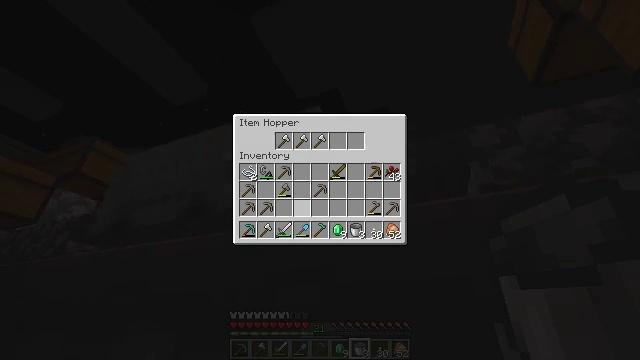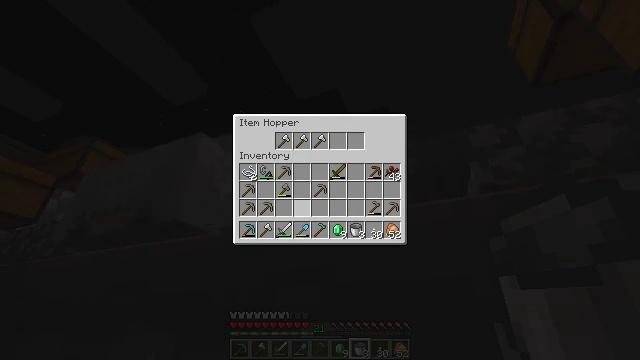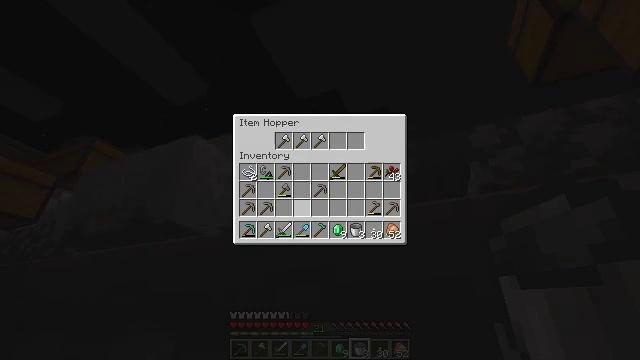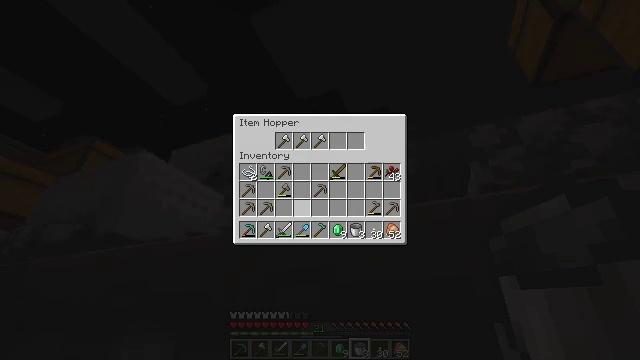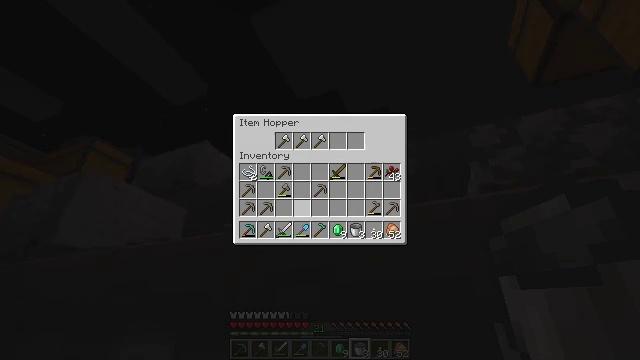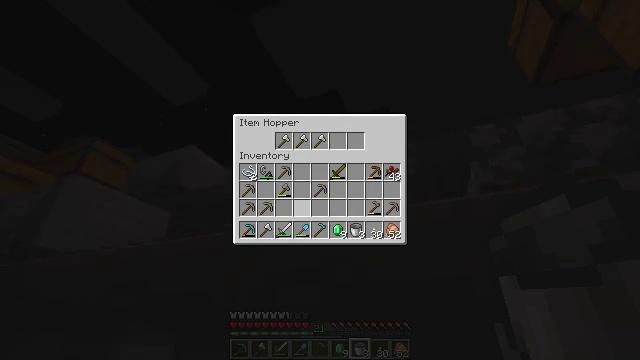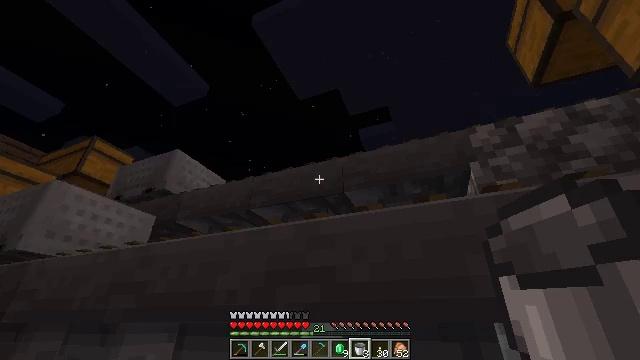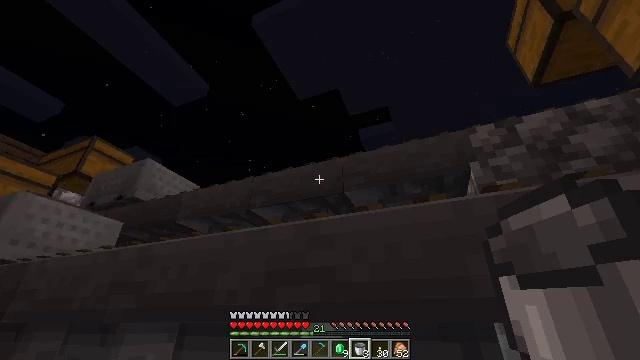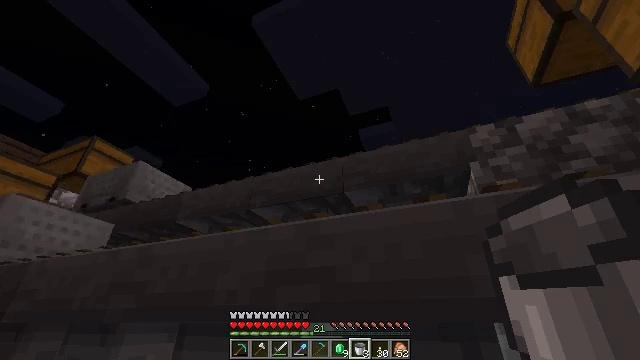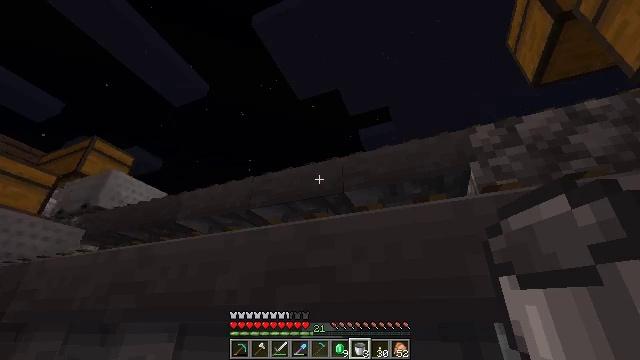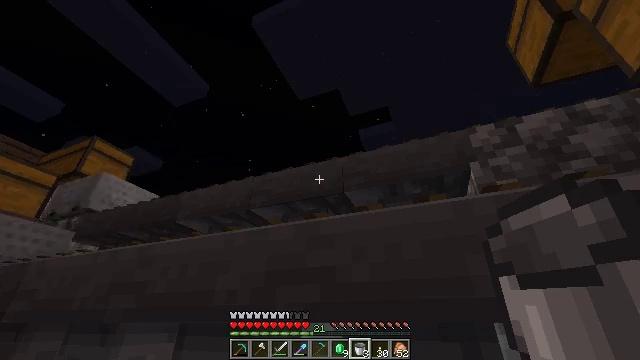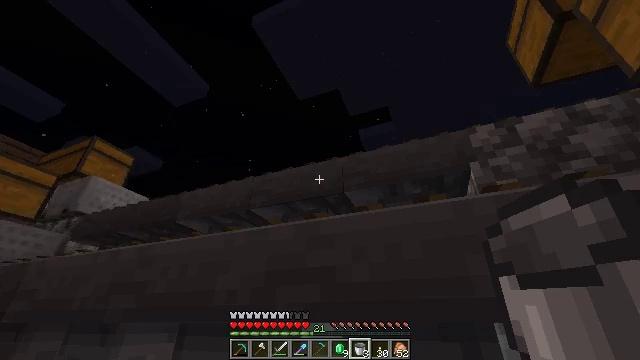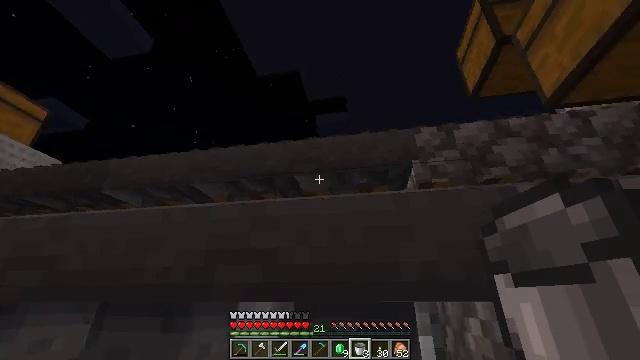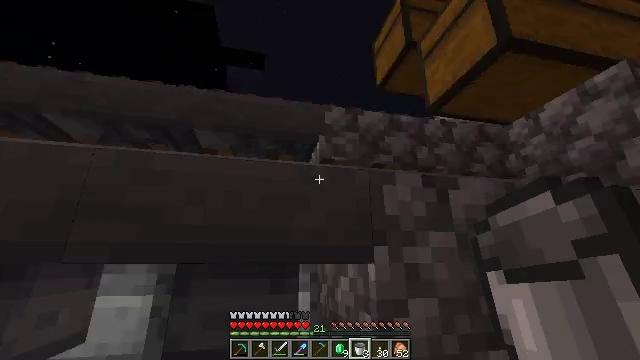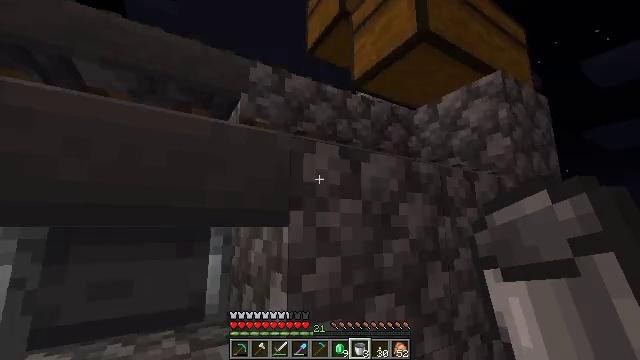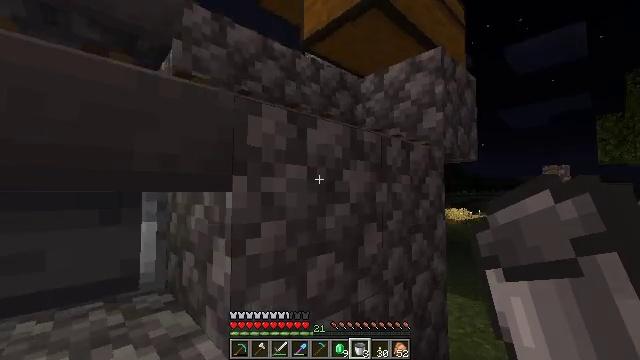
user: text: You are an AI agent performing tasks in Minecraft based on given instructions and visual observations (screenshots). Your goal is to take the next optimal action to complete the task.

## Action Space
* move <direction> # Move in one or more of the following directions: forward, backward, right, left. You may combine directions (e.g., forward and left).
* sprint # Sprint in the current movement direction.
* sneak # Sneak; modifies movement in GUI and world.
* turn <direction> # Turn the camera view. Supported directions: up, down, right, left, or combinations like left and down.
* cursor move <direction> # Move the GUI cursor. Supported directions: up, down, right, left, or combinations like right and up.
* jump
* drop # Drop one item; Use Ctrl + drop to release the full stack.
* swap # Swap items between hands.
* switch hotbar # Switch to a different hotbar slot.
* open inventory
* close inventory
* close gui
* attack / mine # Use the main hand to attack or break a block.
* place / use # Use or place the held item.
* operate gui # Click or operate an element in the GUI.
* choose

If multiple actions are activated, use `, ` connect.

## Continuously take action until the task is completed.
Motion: motion action
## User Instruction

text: Use gold ingot to craft a gold nugget.
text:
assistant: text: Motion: no_op
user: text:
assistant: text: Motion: no_op
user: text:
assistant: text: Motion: no_op
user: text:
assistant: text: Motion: no_op
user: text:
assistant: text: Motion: no_op
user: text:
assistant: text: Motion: no_op
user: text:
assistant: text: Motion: no_op
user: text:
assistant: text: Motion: no_op
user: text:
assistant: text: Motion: no_op
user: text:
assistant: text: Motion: no_op
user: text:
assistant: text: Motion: no_op
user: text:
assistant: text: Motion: turn right and down
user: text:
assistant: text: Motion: turn right and down
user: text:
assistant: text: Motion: turn right and down
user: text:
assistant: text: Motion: turn right and down
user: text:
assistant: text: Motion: turn right and down
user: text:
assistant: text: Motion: turn right and down
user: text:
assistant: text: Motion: turn right and down
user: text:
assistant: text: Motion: turn right and down
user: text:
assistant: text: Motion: turn right and down
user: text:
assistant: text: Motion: turn right and down
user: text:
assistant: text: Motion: turn right and down
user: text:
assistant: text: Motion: turn right
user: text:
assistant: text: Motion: no_op
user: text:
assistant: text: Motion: no_op
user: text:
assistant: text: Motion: move forward
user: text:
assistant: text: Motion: move forward
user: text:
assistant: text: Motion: move forward, turn up
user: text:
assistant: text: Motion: move forward
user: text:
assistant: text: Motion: move forward, turn right